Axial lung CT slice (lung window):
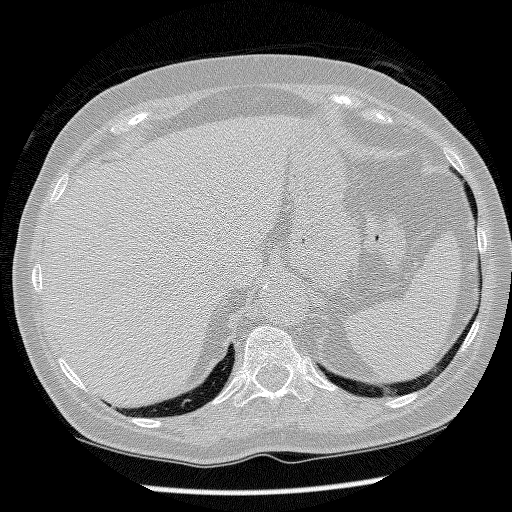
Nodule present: no